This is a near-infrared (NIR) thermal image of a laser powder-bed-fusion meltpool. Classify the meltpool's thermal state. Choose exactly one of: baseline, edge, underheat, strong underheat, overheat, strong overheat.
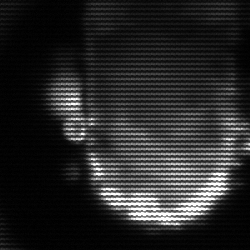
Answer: baseline